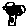
Label: tree